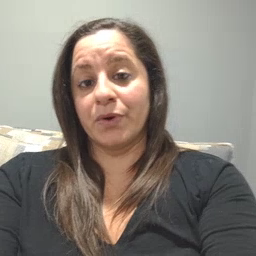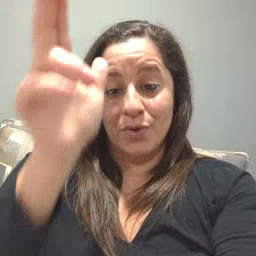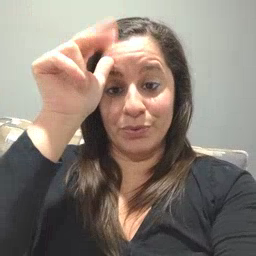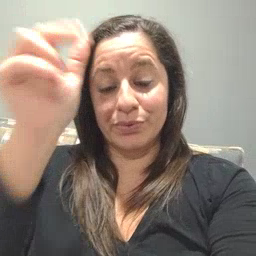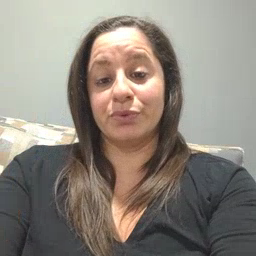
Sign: horse